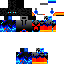
A male skeleton skin with dark skin, wearing black helmet dressed in a red armor chest and red pants, featuring a closed mouth.